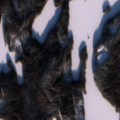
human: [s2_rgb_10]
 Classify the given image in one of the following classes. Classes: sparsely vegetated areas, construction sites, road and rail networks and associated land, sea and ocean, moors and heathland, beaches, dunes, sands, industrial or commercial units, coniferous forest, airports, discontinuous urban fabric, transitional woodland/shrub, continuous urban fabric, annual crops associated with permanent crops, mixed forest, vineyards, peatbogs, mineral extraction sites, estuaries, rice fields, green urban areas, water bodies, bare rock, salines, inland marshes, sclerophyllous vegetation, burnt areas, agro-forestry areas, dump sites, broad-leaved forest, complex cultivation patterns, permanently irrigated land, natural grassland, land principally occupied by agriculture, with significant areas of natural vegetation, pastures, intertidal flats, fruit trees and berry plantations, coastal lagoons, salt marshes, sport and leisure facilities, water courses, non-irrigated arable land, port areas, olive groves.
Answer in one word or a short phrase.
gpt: coniferous forest, mixed forest, water bodies